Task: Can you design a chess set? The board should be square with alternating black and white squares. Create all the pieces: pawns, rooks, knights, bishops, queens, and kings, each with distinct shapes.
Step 5159:
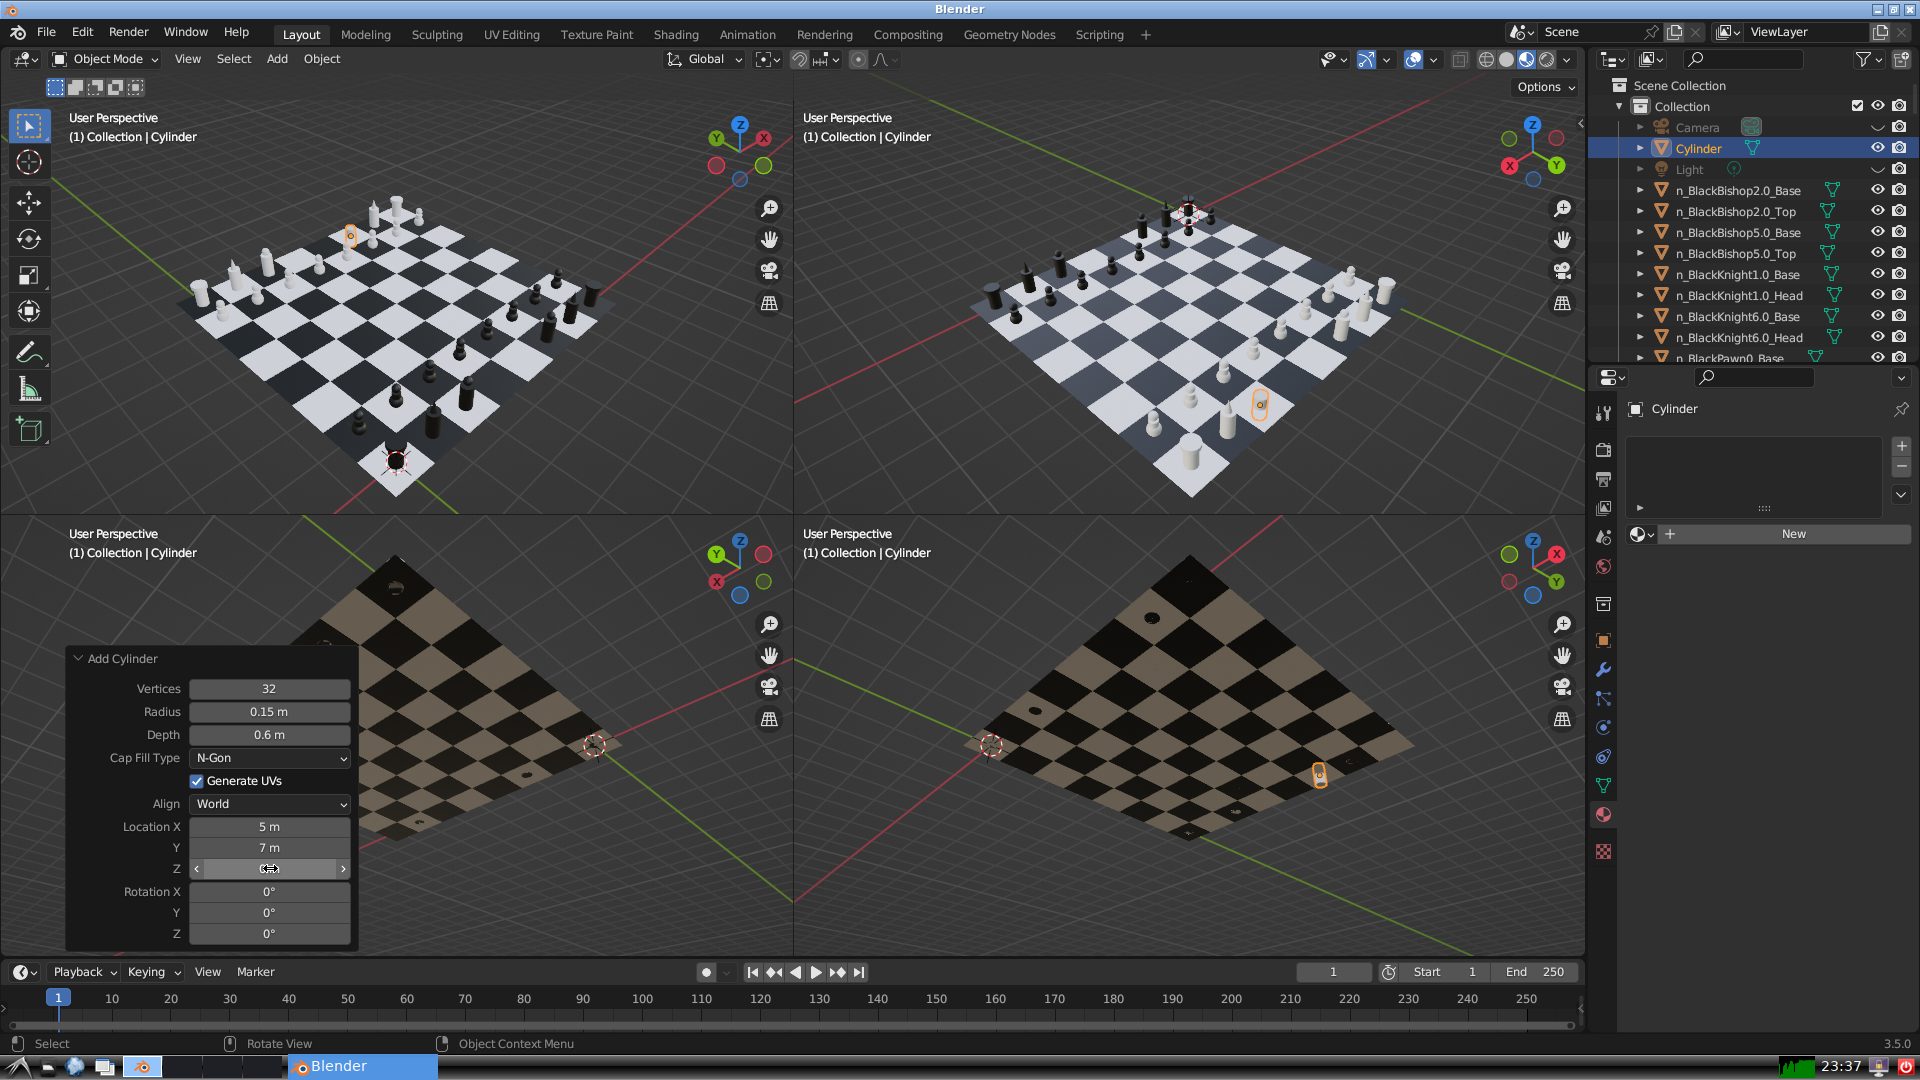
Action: click: no